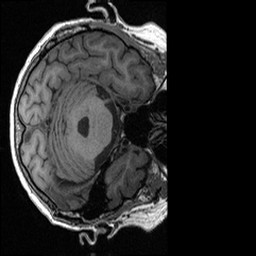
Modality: T1w
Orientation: axial
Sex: female
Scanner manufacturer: ge
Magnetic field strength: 3 T
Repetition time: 0.0064 s
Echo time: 0.00281 s